Aerial crown-view tile of a tropical tree (Barro Colorado Island, Panama), acquired 20240716:
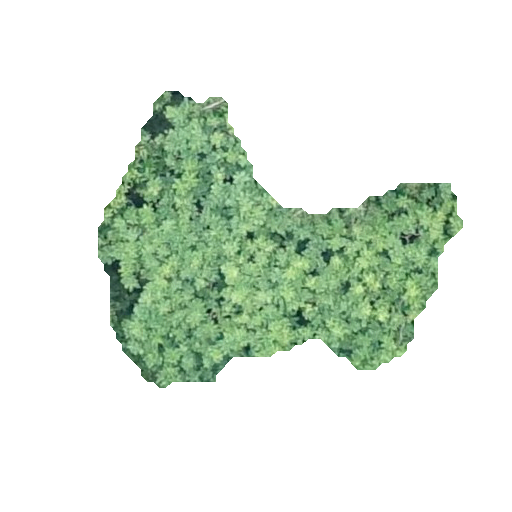
Species: Spondias mombin
GBIF accepted scientific name: Spondias mombin
Crown area: 99.426 m²